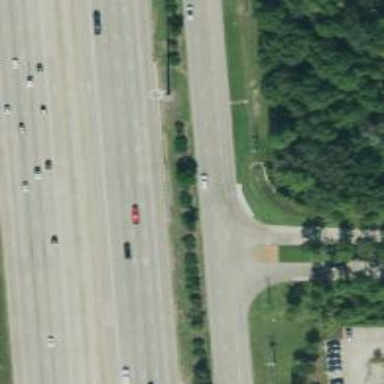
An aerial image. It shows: Secondary road with frontage road.